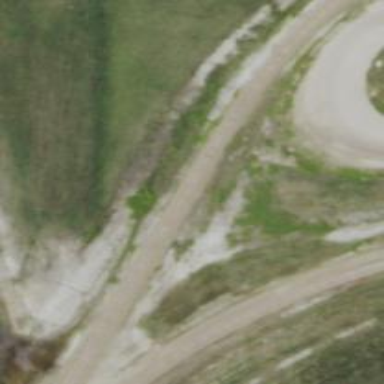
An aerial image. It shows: Rail spur service.